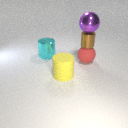
large cyan metal cylinder to the left of large yellow rubber cylinder